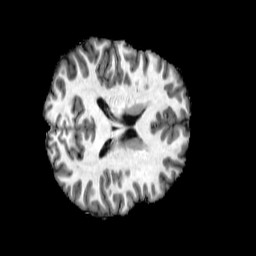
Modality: T1w
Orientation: axial
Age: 25
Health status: healthy
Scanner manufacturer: philips
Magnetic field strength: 3 T
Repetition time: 0.007863 s
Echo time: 0.003622 s